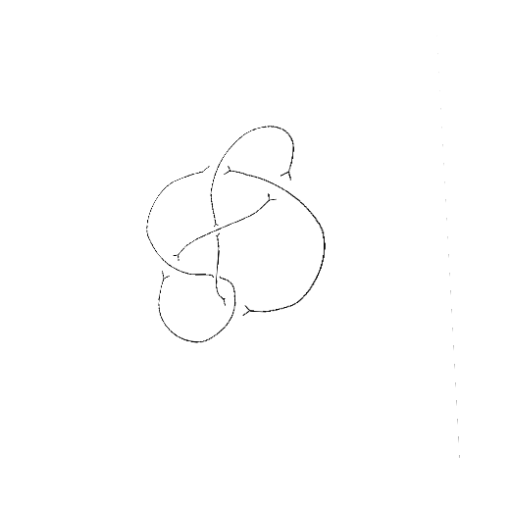
Crossing number: 6